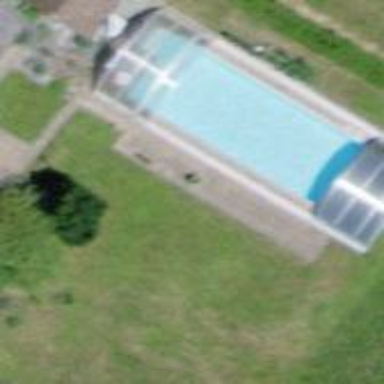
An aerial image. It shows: Swimming pool located in leisure land.